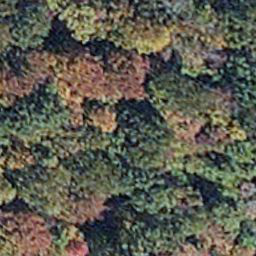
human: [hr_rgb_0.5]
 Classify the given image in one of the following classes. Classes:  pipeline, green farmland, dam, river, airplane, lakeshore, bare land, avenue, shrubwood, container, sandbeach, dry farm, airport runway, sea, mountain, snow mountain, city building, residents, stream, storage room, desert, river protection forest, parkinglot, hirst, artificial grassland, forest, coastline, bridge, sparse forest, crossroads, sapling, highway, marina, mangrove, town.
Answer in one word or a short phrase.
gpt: mangrove